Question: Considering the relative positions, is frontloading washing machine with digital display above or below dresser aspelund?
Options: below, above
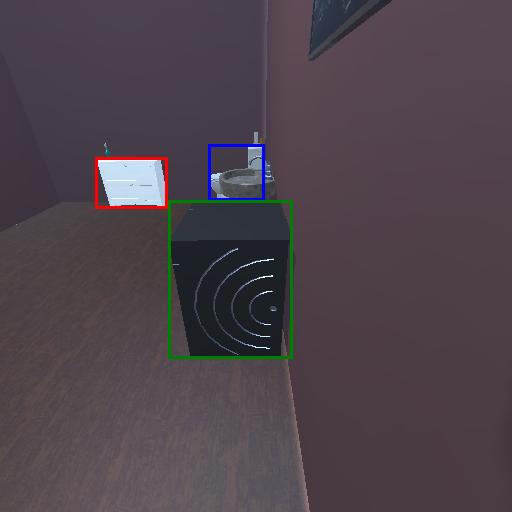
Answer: below